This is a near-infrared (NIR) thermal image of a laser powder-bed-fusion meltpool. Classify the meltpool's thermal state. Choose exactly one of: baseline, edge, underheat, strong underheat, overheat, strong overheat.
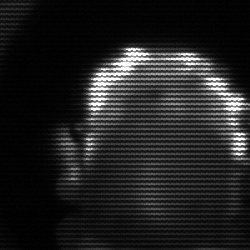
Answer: baseline